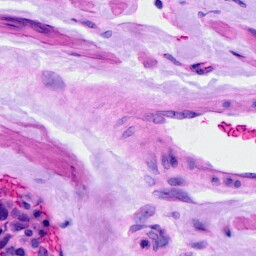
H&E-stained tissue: Ovarian